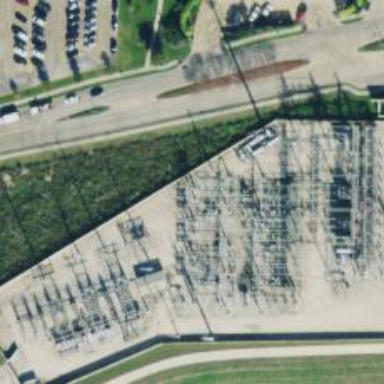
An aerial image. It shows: Switch used for power control.